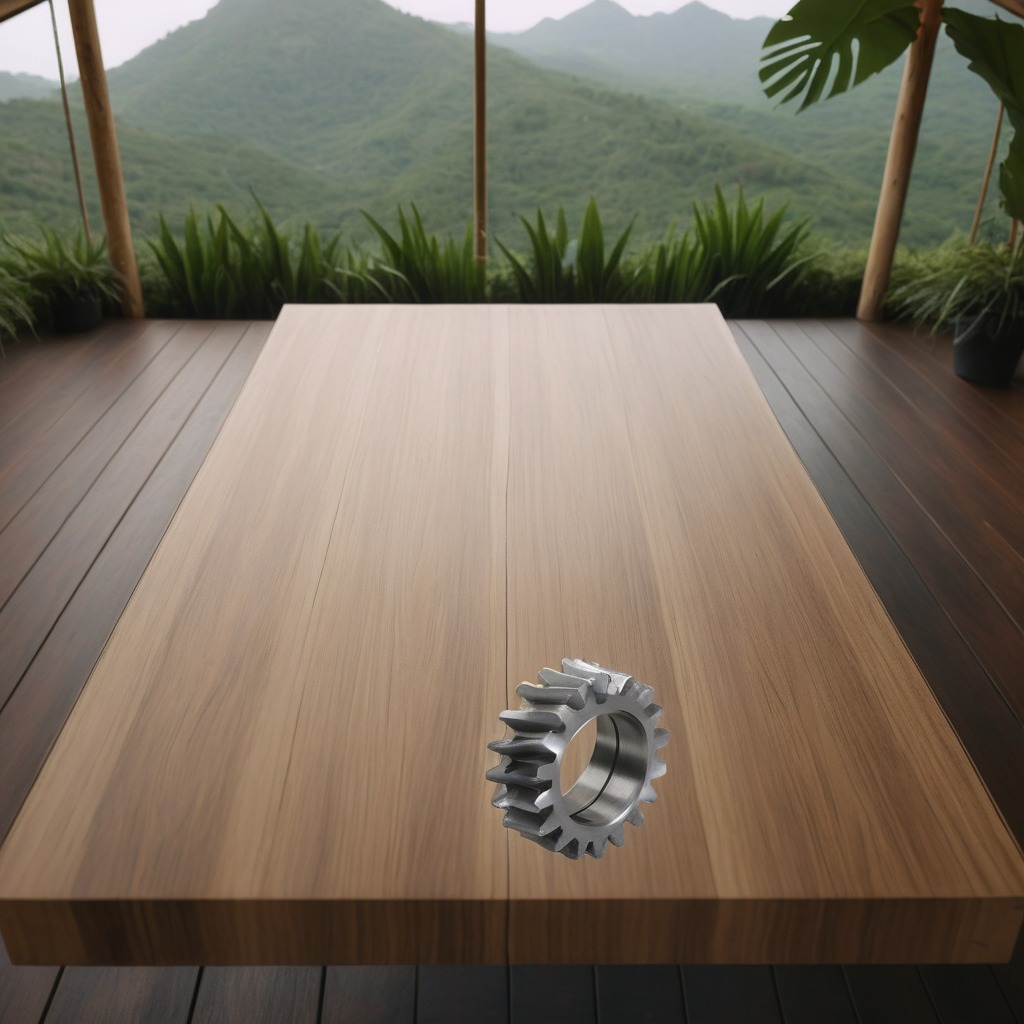
A steel gear with teeth lies on the wooden table inside a jungle field workshop tent.